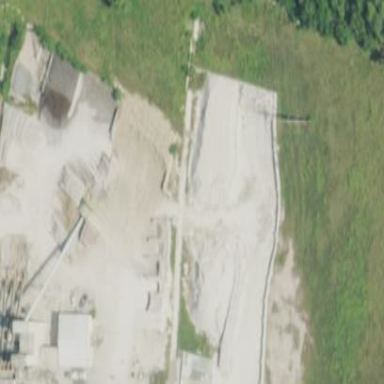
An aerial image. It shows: Quarry area.